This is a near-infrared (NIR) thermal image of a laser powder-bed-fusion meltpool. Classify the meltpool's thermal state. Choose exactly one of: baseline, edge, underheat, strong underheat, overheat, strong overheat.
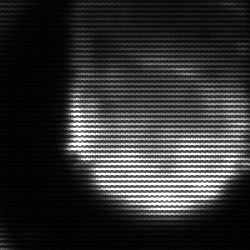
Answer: edge